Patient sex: M
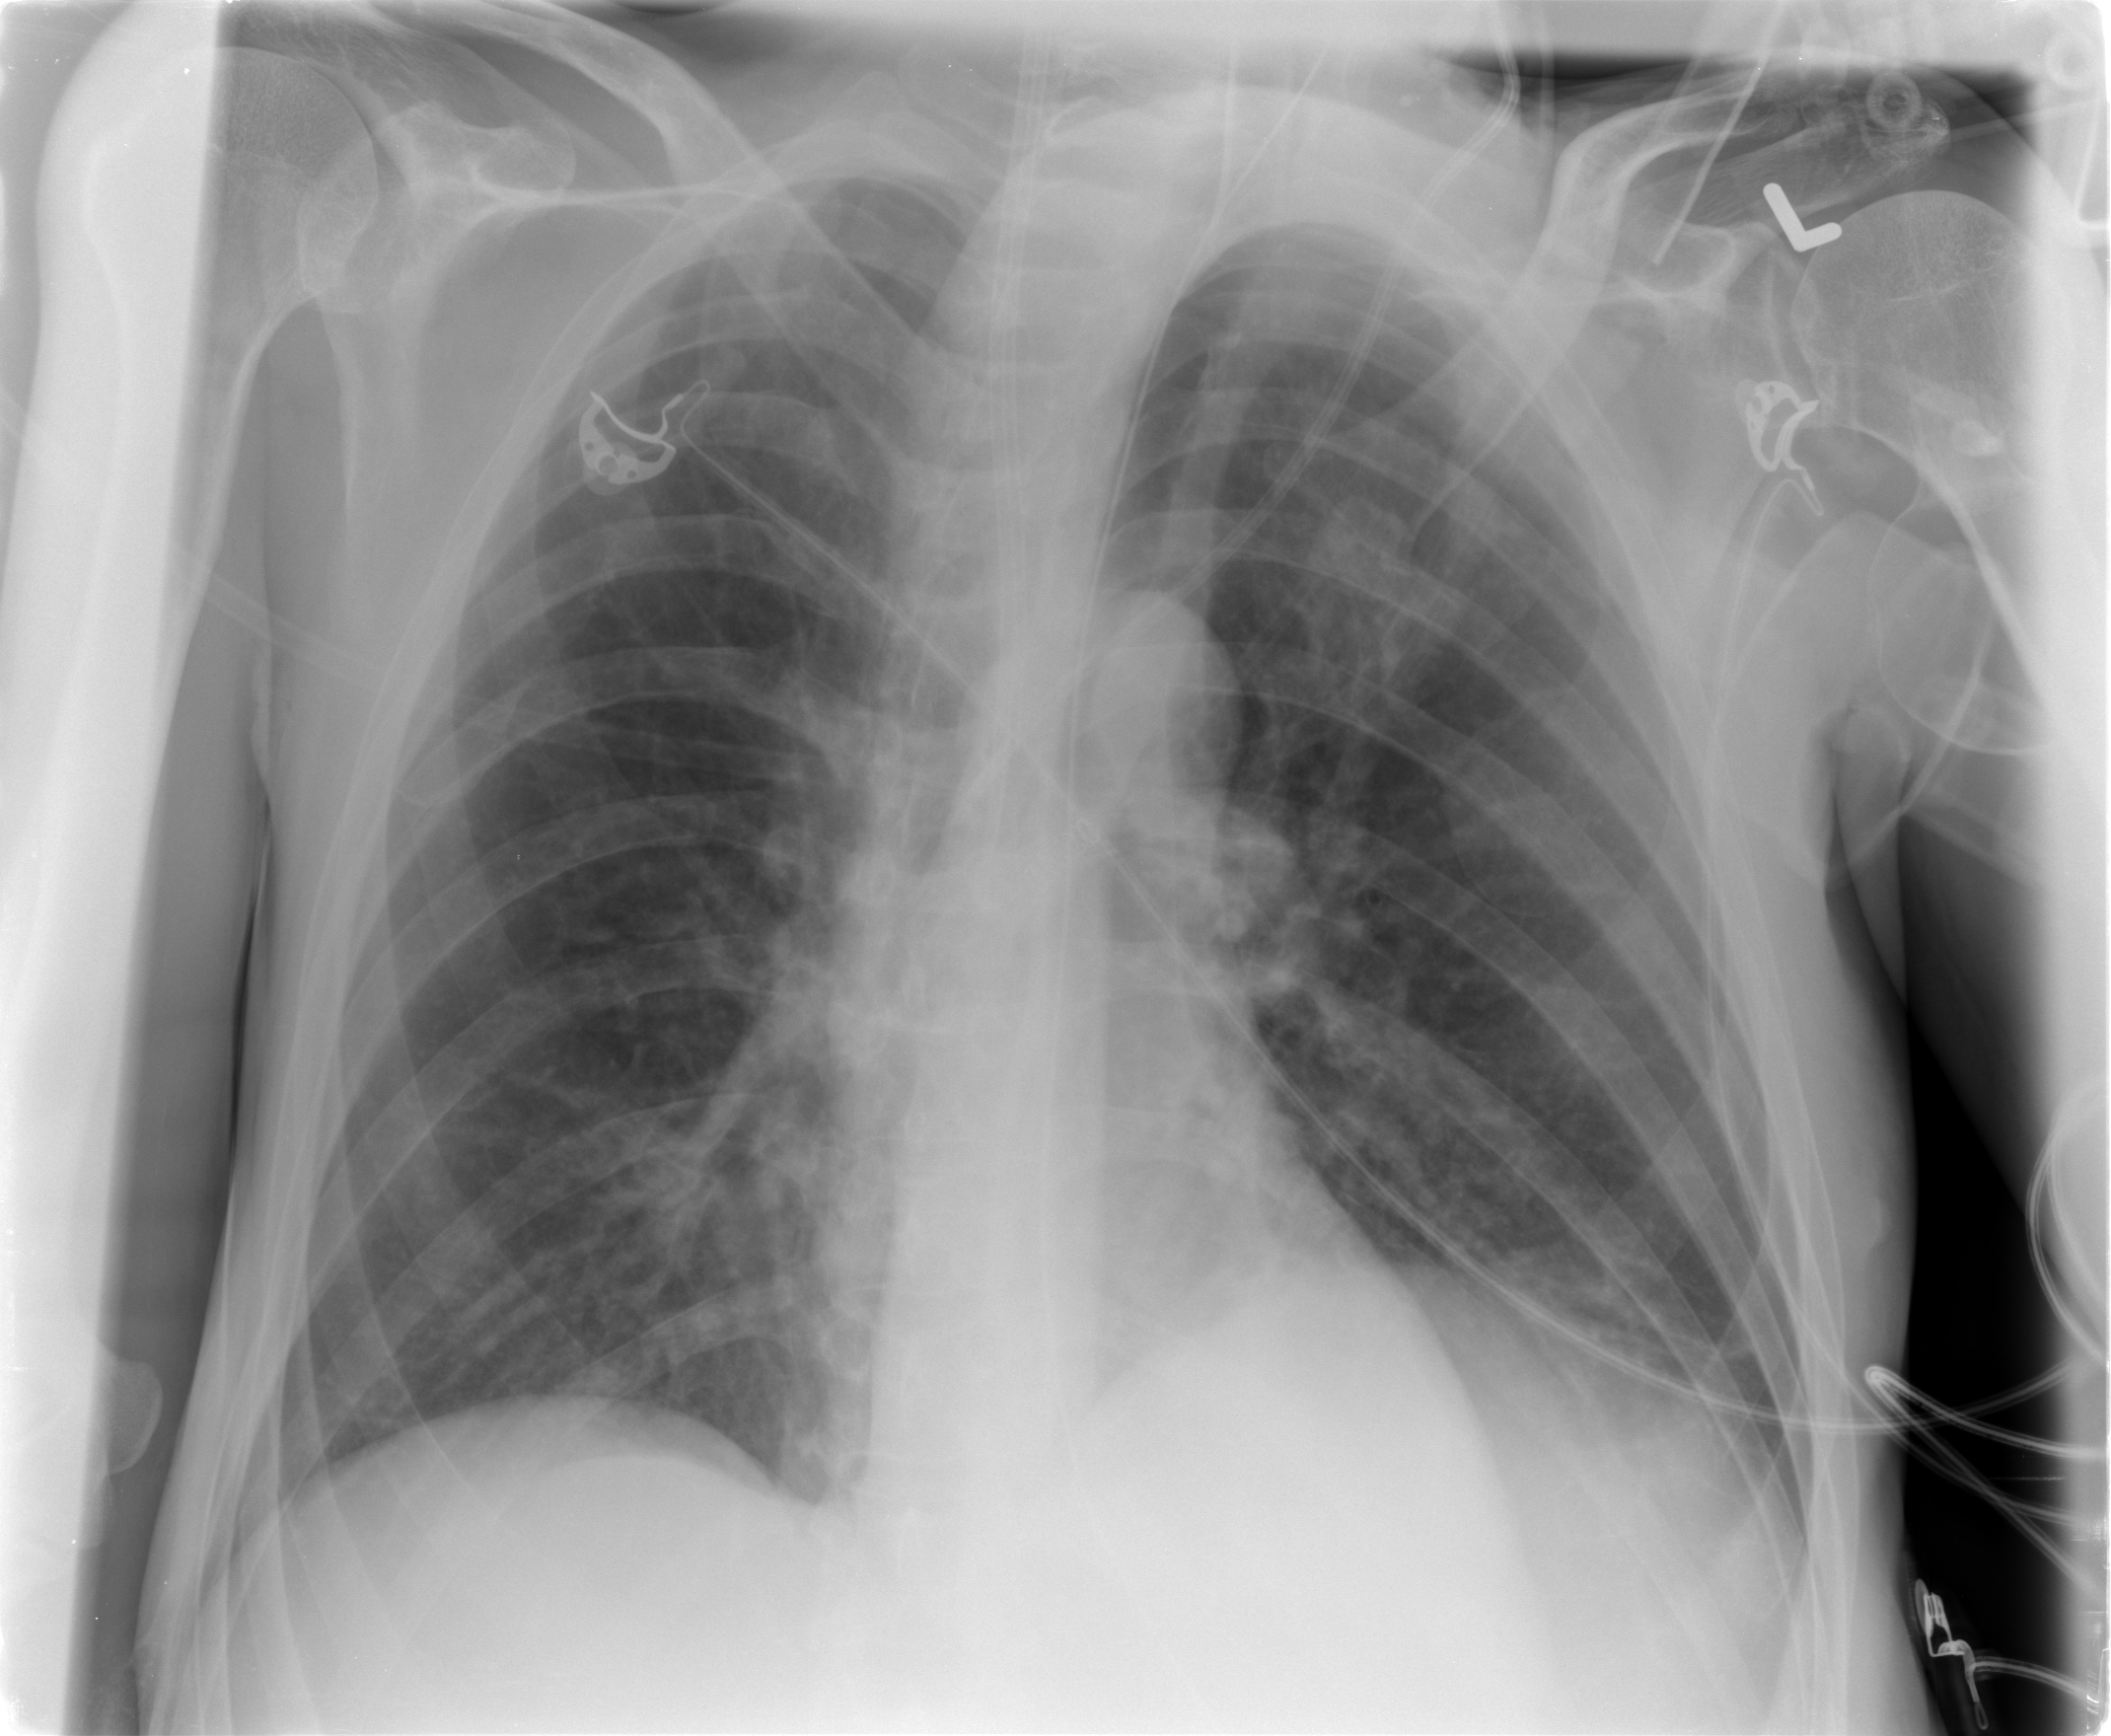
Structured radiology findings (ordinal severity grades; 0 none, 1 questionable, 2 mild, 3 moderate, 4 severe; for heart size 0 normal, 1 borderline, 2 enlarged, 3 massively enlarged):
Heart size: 0
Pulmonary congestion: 2
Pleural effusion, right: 0
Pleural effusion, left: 0
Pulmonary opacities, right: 0
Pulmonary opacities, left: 0
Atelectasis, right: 1
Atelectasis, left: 2